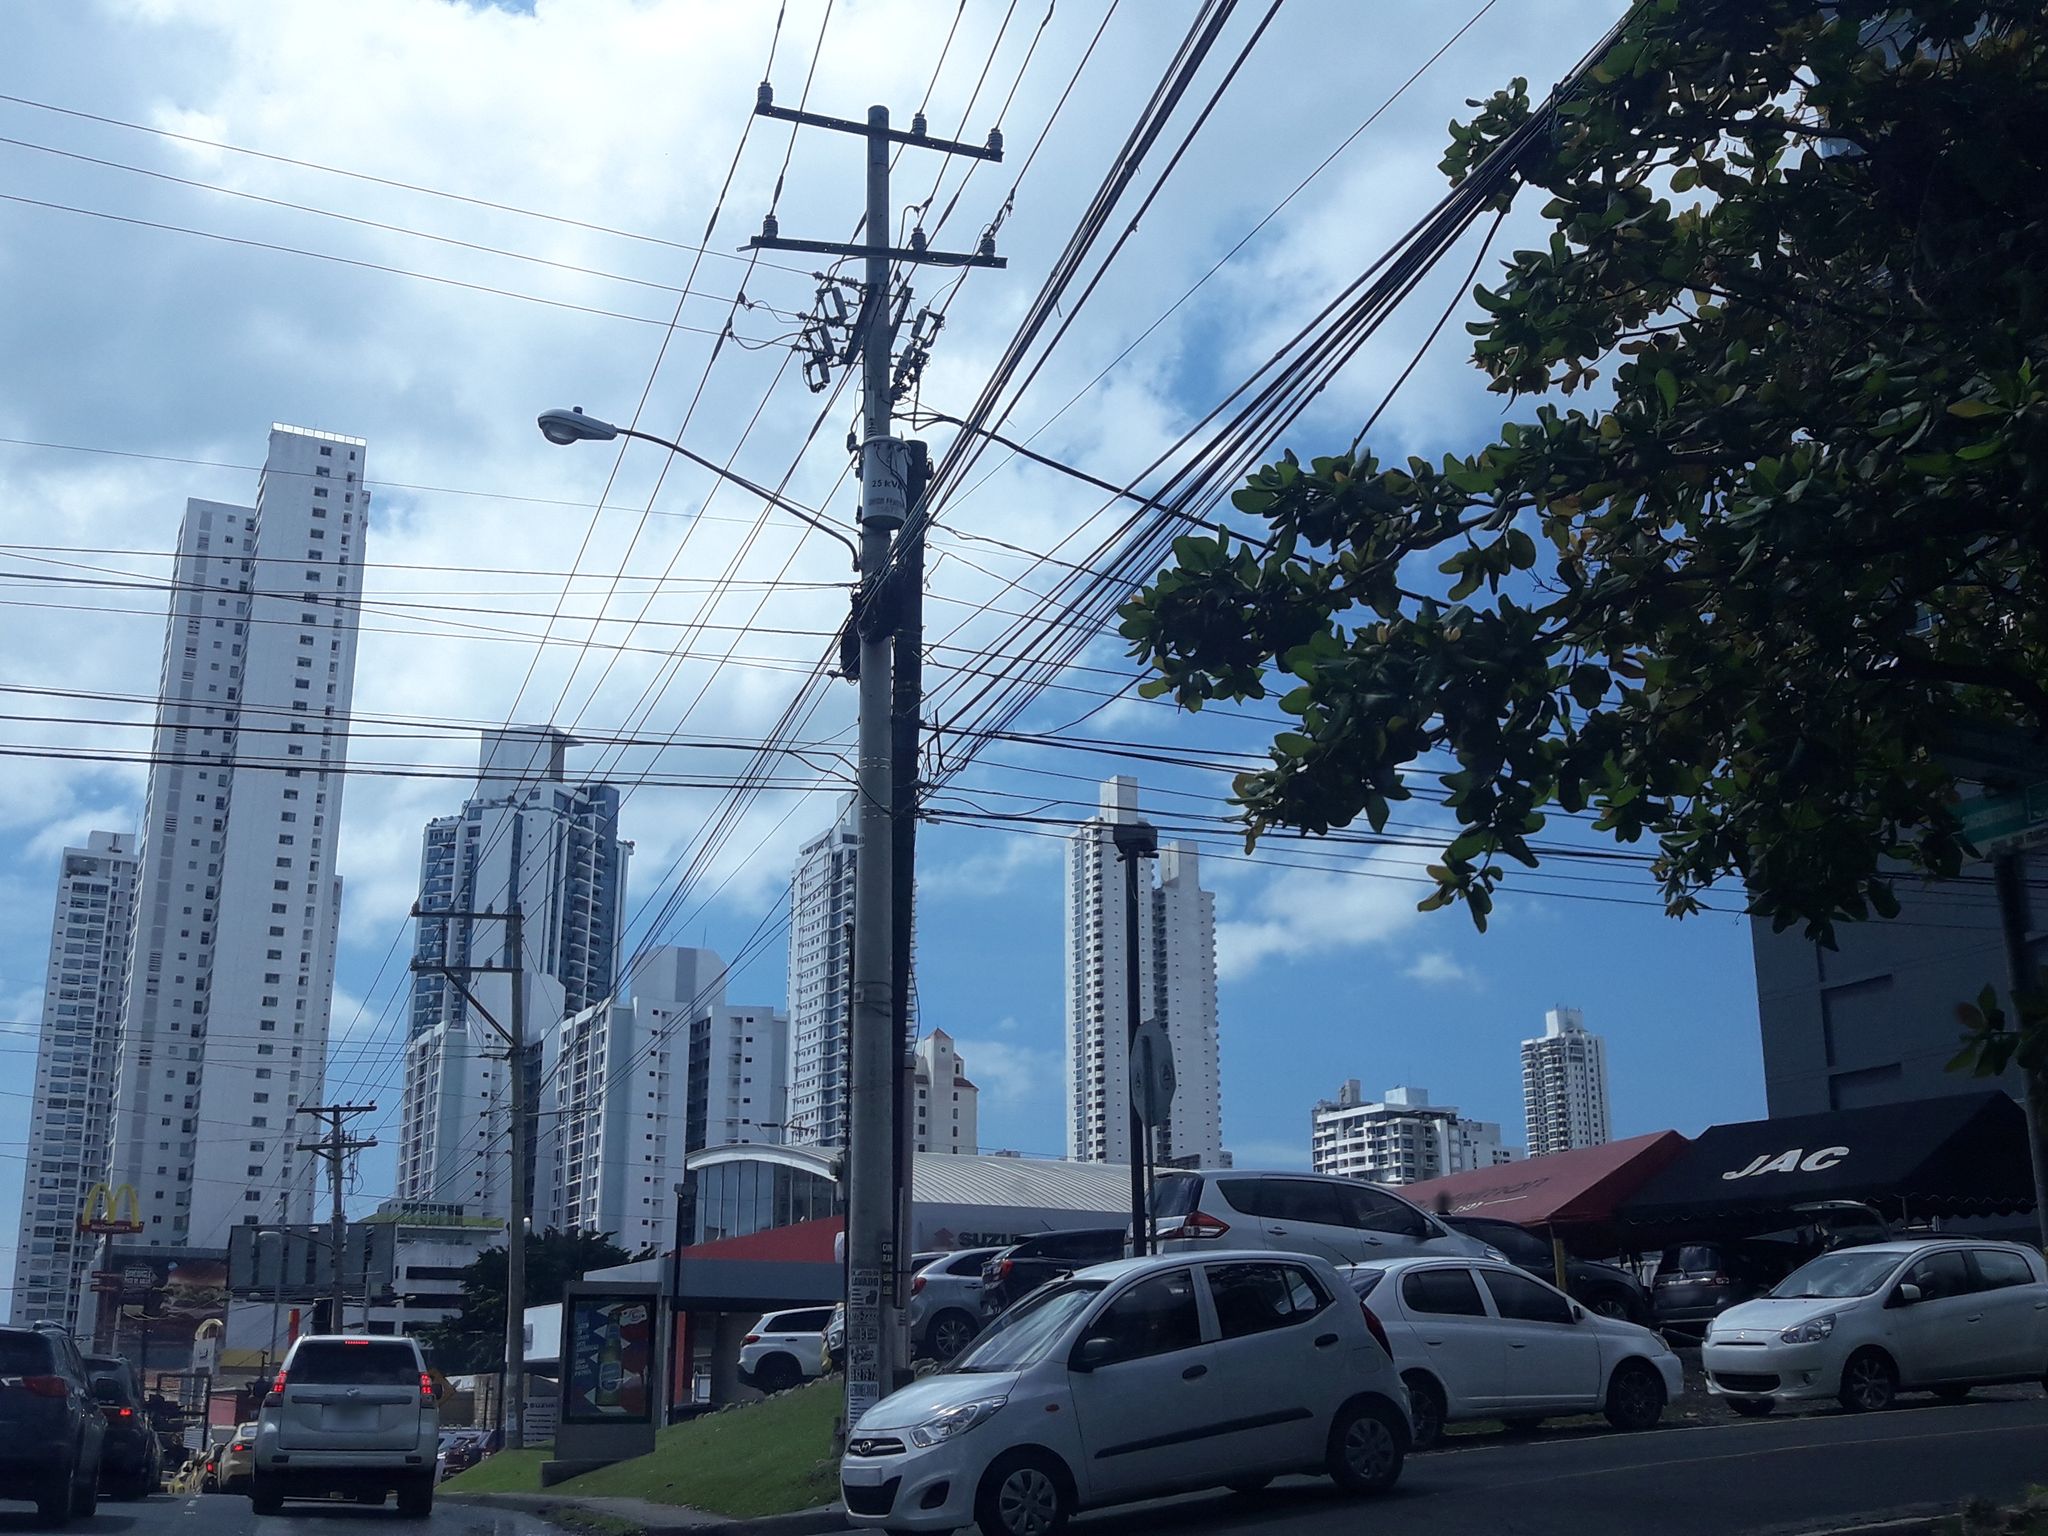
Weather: cloudy
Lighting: day
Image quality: good
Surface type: driving surface
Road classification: primary
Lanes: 4
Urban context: urban centre
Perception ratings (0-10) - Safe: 4.15, Lively: 6.04, Beautiful: 2.23, Boring: 4.79, Depressing: 3.2, Wealthy: 2.86